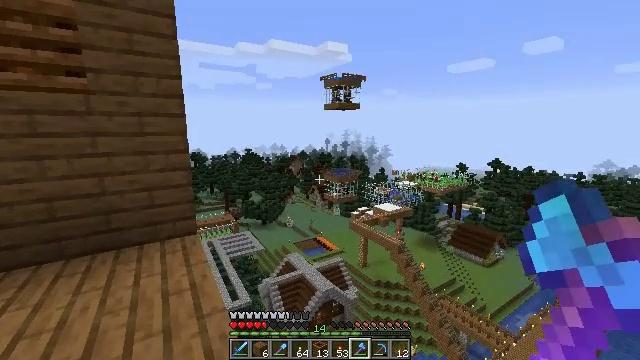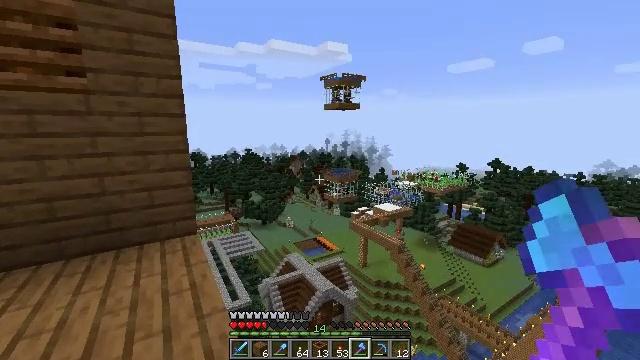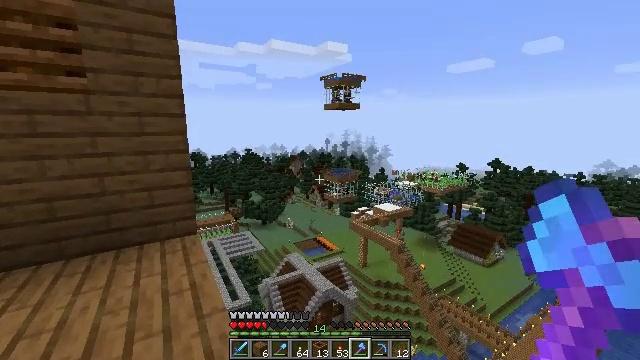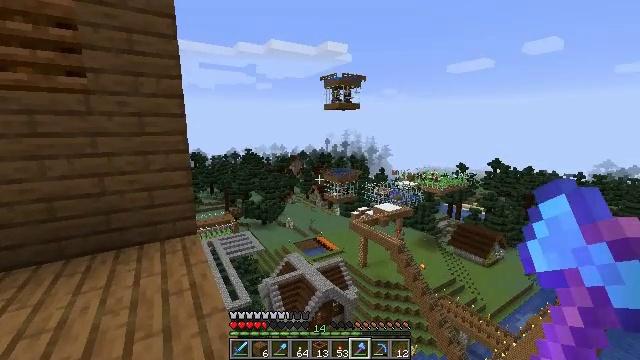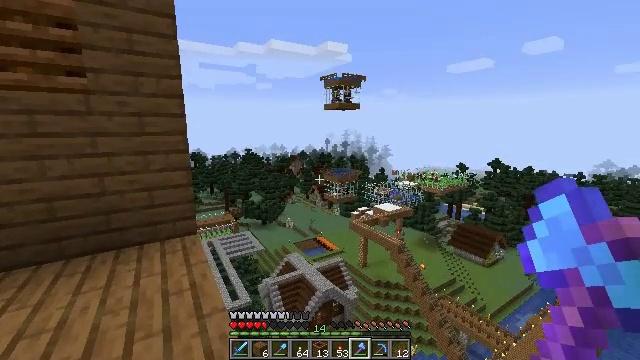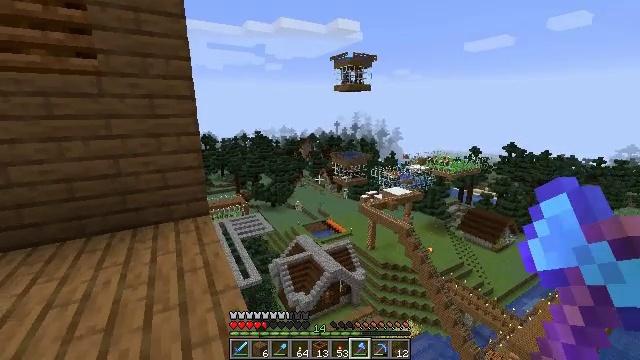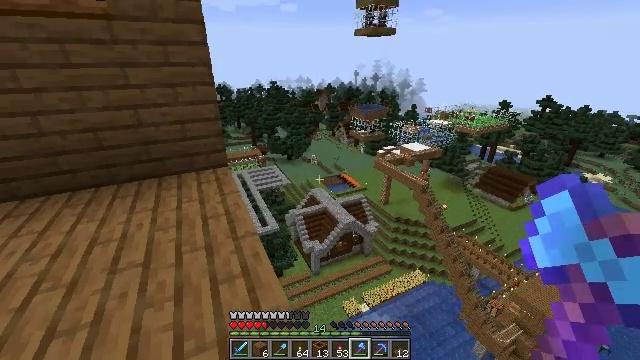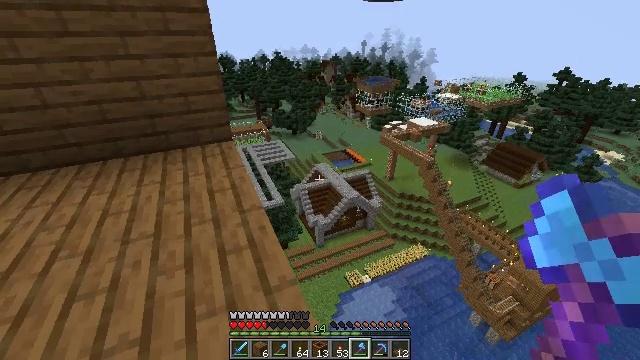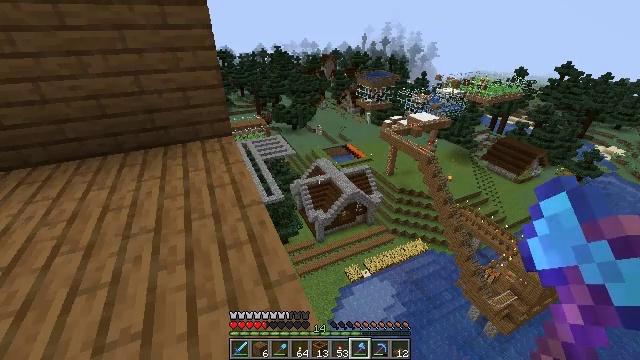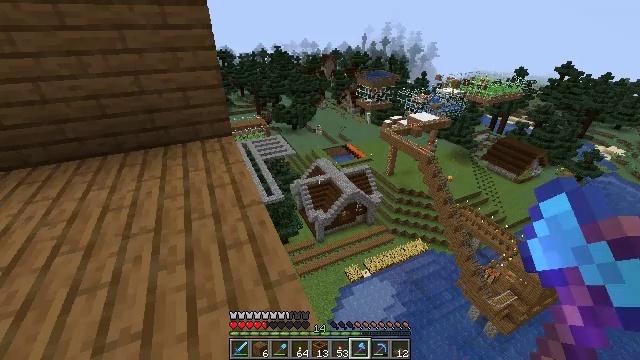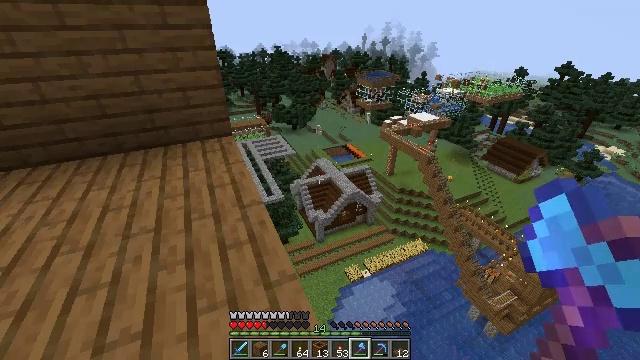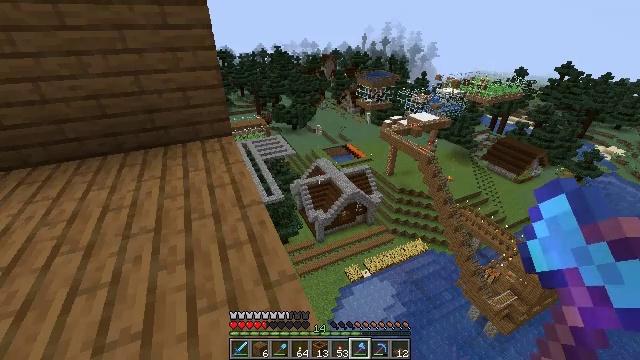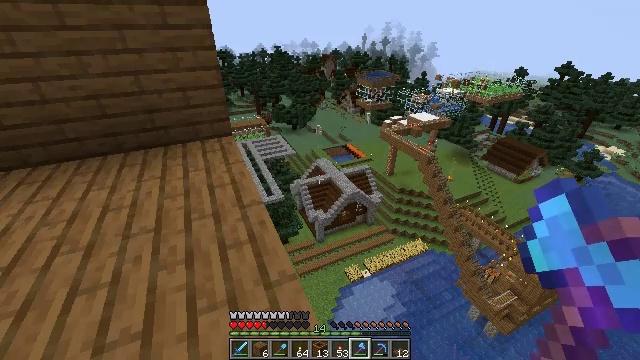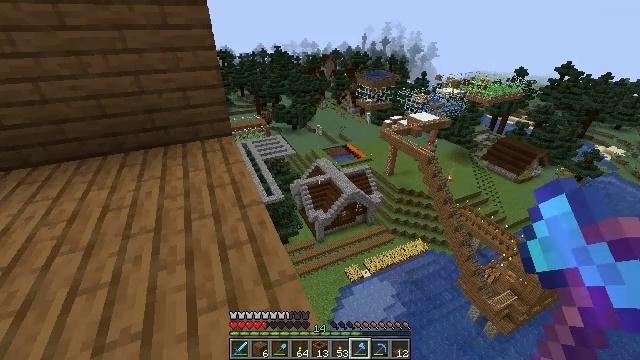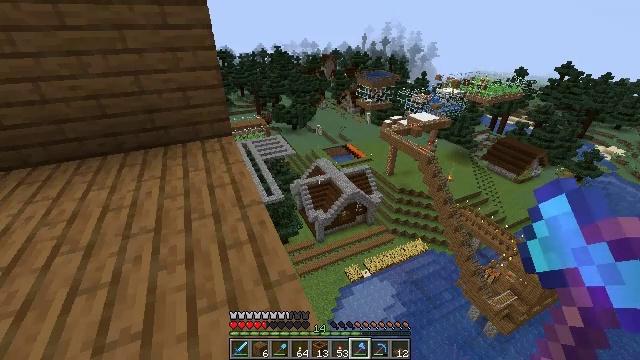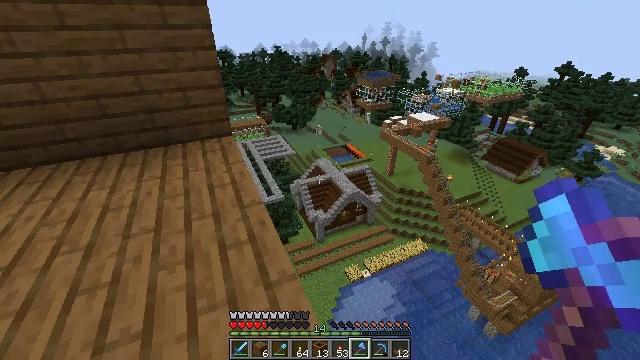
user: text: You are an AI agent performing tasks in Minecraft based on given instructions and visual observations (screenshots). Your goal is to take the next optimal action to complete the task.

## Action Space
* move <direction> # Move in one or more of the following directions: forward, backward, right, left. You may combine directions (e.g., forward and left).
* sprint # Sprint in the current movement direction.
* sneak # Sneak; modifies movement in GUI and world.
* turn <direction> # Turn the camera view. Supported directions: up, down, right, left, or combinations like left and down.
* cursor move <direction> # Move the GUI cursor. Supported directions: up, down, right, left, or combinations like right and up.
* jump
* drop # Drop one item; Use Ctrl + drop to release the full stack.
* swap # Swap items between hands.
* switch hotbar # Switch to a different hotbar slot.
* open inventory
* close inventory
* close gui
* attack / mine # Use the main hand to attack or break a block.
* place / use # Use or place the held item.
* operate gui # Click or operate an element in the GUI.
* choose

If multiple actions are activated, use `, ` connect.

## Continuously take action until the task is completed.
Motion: motion action
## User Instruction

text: Harvest wheat from the field.
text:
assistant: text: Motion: no_op
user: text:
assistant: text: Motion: no_op
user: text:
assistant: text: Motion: no_op
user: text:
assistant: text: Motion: no_op
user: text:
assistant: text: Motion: turn left and down
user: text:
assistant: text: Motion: turn left and down
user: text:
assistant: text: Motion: turn left and down
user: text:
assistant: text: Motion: turn down
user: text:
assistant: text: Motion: no_op
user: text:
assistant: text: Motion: no_op
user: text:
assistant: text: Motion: no_op
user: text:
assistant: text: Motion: no_op
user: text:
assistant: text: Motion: no_op
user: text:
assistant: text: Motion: no_op
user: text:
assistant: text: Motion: no_op
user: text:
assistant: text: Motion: no_op
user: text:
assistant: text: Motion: no_op
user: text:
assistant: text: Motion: no_op
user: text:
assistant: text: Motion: no_op
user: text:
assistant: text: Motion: no_op
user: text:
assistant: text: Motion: no_op
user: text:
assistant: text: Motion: no_op
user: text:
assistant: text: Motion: no_op
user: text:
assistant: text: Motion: no_op
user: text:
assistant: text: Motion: no_op
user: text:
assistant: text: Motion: turn right
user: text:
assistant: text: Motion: turn right
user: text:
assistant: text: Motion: turn right
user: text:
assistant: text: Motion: turn right
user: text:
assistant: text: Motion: turn right and up